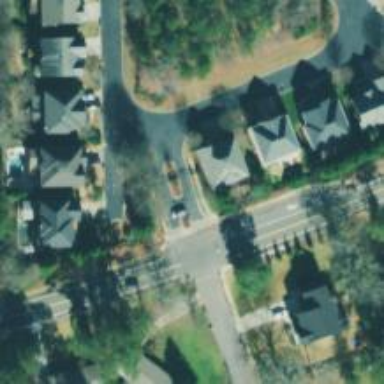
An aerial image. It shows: Residential road.